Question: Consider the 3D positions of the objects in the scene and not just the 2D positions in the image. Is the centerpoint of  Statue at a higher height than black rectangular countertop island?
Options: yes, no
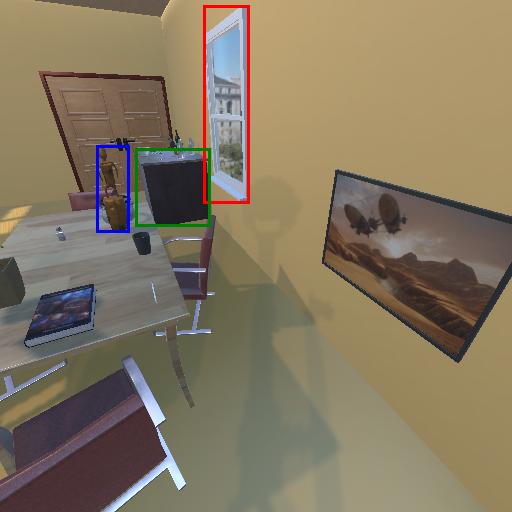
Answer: yes